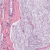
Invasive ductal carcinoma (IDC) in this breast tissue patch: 0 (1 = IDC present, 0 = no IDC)